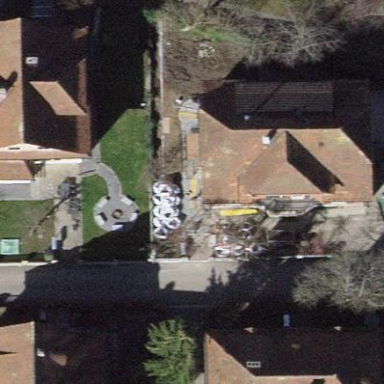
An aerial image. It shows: Residential building.